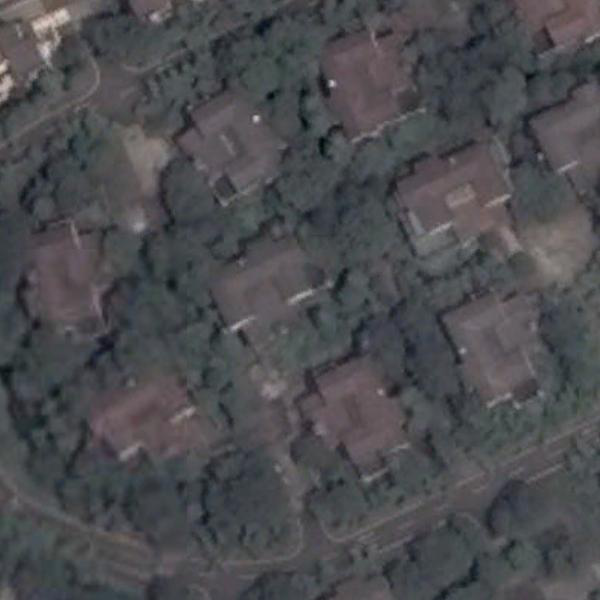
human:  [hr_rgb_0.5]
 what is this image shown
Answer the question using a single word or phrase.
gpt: medium residential